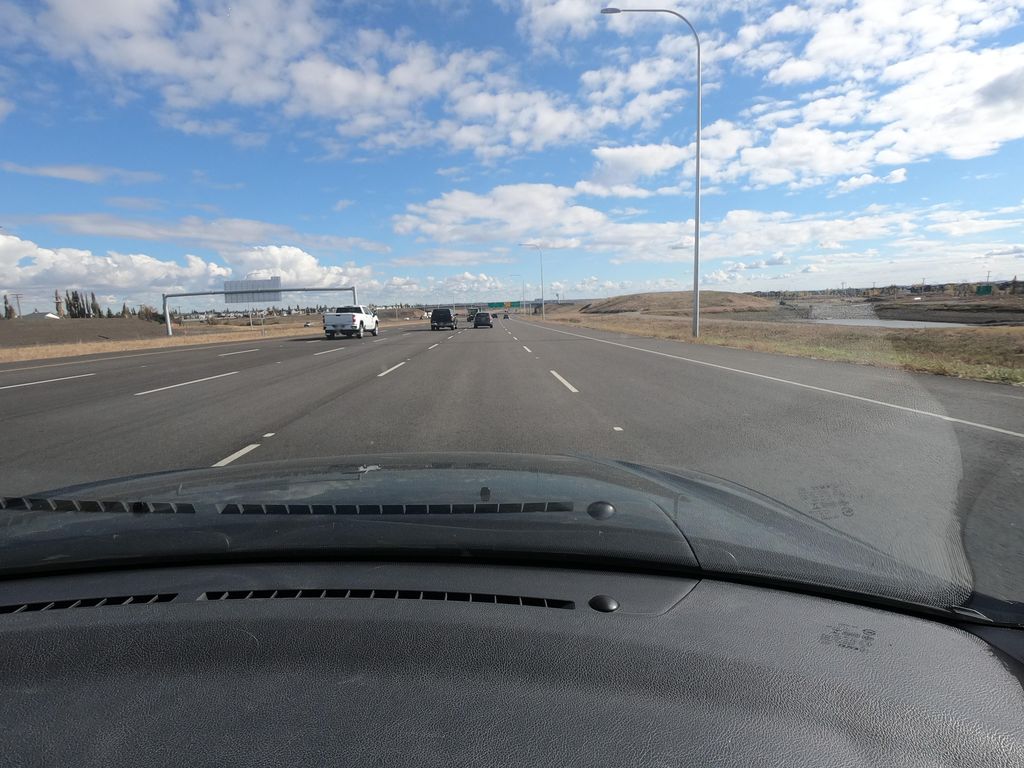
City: calgary